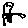
Label: square